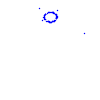
Particle: pion